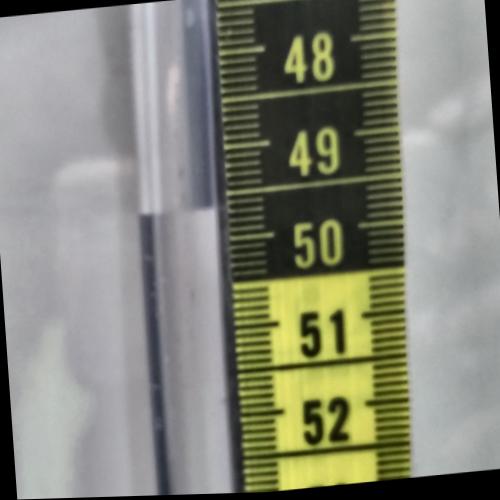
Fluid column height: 49.6 cm